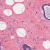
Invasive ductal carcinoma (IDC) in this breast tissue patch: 0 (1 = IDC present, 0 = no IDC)